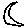
Label: moon